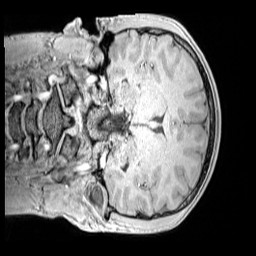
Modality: MP2RAGE
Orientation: coronal
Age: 13
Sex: male
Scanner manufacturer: siemens
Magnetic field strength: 3 T
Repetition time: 4 s
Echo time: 0.00299 s